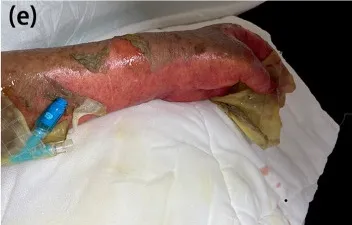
Clinical features. Case 4 (E) Multiple areas of denuded skin on the limbs were noted.
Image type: medical_photograph (skin_photograph)